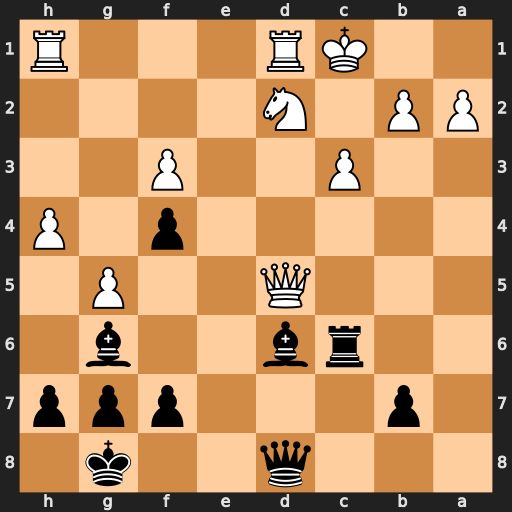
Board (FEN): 3q2k1/1p3ppp/2rb2b1/3Q2P1/5p1P/2P2P2/PP1N4/2KR3R
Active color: b
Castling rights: -
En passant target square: -
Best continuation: Rxc3+ bxc3 Ba3#